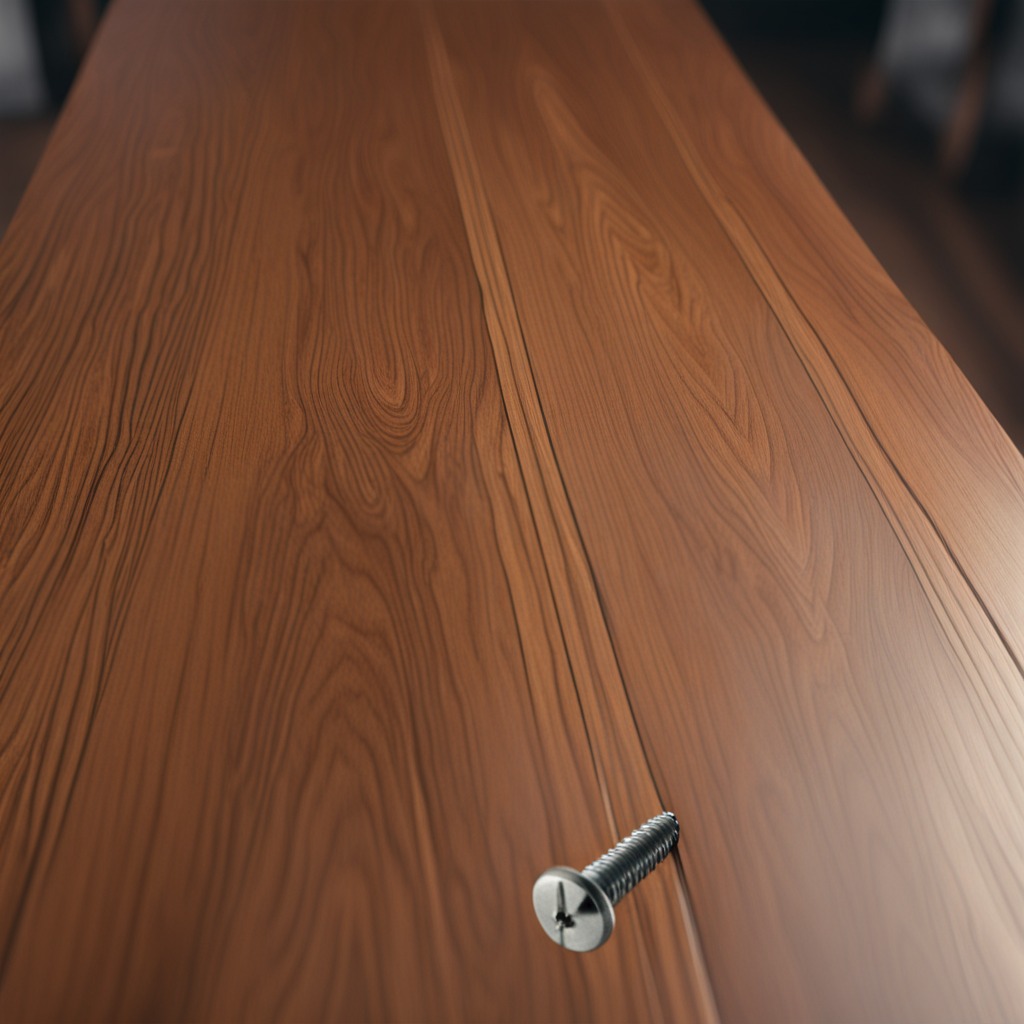
A metal screw is lying on the wooden table.